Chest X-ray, PA view. Patient: 54 years old, sex M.
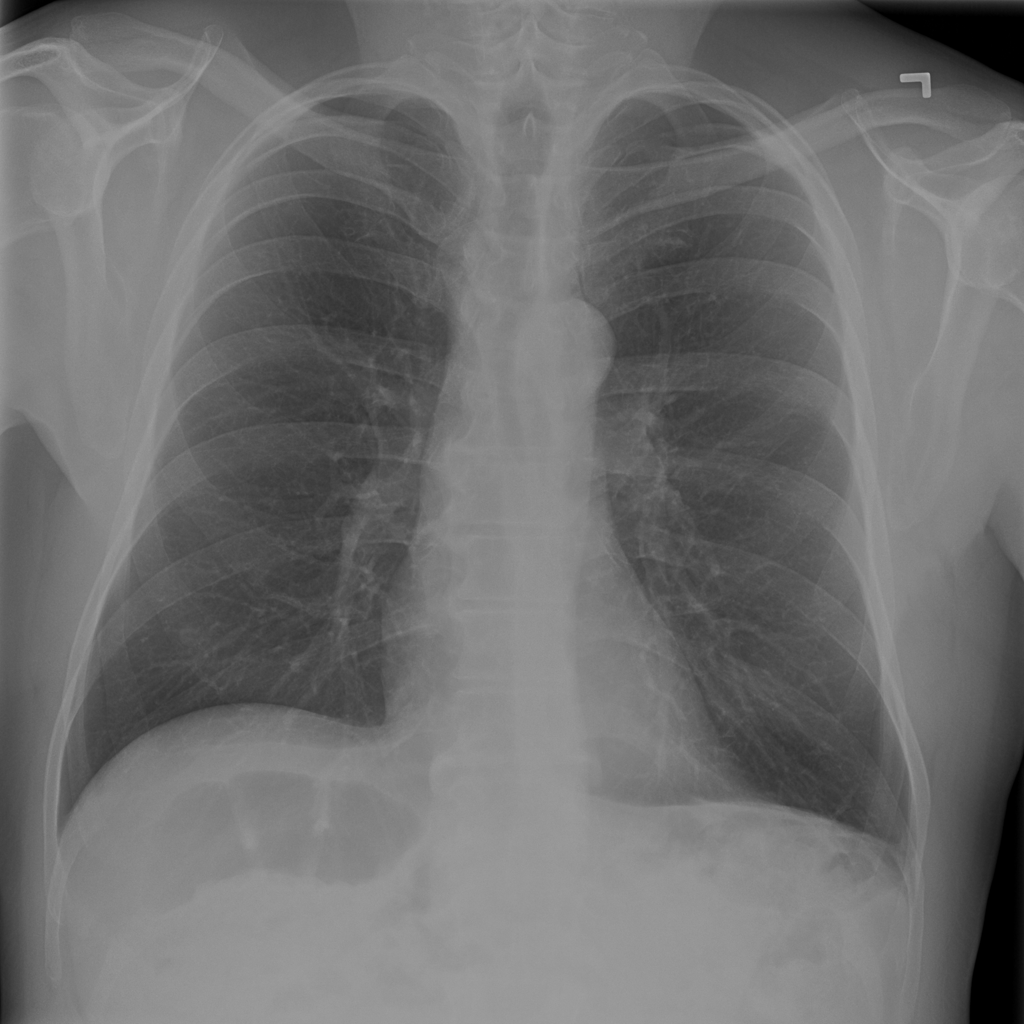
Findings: No Finding